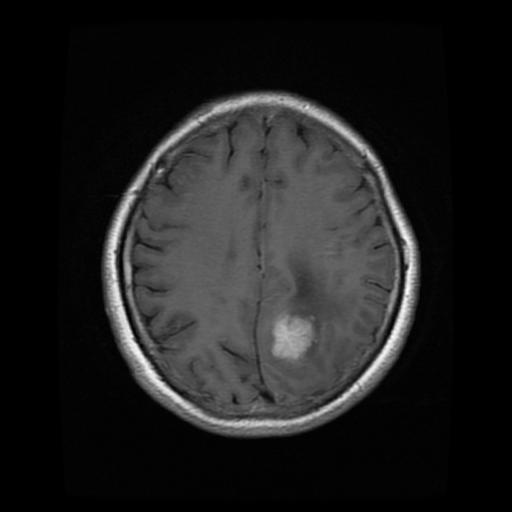
Label: meningioma